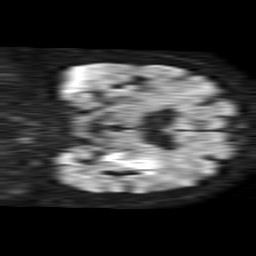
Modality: TRACE
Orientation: coronal
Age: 86
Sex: female
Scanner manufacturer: philips
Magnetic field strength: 1.5 T
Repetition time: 4.6 s
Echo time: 0.08631 s